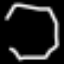
Label: octagon